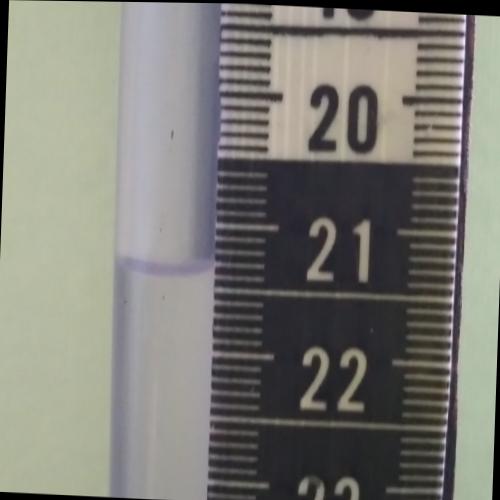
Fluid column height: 21.4 cm